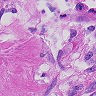
Metastatic tissue present: yes